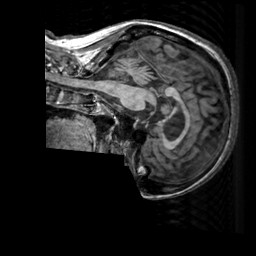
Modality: T1w
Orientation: sagittal
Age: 71
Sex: female
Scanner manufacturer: siemens
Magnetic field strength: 3 T
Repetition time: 2.3 s
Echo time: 0.00303 s